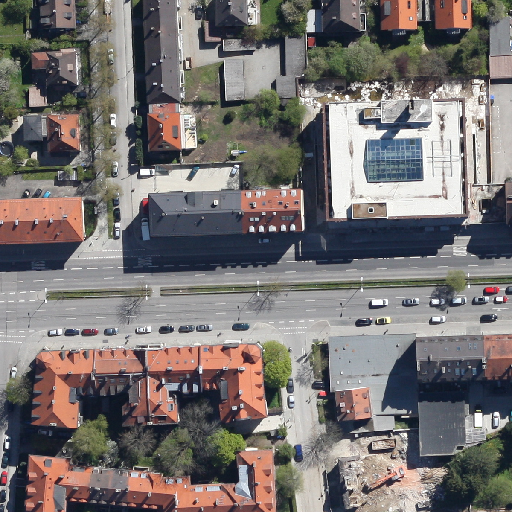
Referring expression: impervious surface